Question: I have struggled for this strange problem for a whole day. Here is the problem:
I have three line of code below
'''
float y=Float.parseFloat(line[1]);
int dayDiff = DateUtil.countDay(lineDateid,testDateIdBelongTo,true);//
dataBelongTo.set(dayDiff,y);// Some error thrown from here, so I set a break point here and watch
'''
I found some strange IndexOutOfBound Exception in the third line, so I started to debug( with a breakpoint condition of '(dayDiff<0) || (dayDiff>=dataBelongTo.size())') and notice the strange results, below is the screenshot:

I notice that the dayDiff is returning the unexpected results, and 'DateUtil.countDay' seems return inconsistent result so I debug it in a main method :
'''
try {
System.out.println("begins");
for(int i=0; i< 500000;i++){//run 500000 times
int dateDiff = DateUtil.countDay(20150604,20150601,true);
if(dateDiff!=3) System.out.println(dateDiff);
}
System.out.println("ends");
} catch (Exception e) {
e.printStackTrace();
}
'''
But the results are right! Every time it returns 3(no error result prints)!!
Here is my code of 'countDay'
'''
public static int countDay(int day1, int day2 , boolean distinguish ) {
int res = 0;
try {
Date date1 = formatDate.parse(day1+"");
Date date2 = formatDate.parse(day2 + "");
long diff = date1.getTime() - date2.getTime();
res = (int)TimeUnit.MILLISECONDS.toDays(diff);
} catch (ParseException e) {
e.printStackTrace();
}
if(!distinguish)
res =Math.abs(res);
return res;
}
'''
And 'formatDate' is
'''
public static final SimpleDateFormat formatDate = new SimpleDateFormat("yyyyMMdd");
'''
PS: I am using JDK 7 and the problem code is running at Tomcat, and the data(param) is from MySQL .
Here is a more complete code of that problem part, there will be problem only for some cases.
'''
for(String[] line : tableData){//for each records in the database
int lineDateid = Integer.parseInt(line[0]);//0 index is dateid
int testDateIdBelongTo = 0;//init with 0
JSONArray dataBelongTo = null;//data array
//below , need to assgin dataBelongTo and testDateIdBelongTo
for(int i=0;i<testDates.length;i++){
int testDate =testDates[i];
NumberInterval interval = intervals.get(i);
if(interval.isIn(lineDateid)){
dataBelongTo = datas.get(i);
testDateIdBelongTo=testDate;
break;
}
}
if(testDateIdBelongTo==0) throw new IllegalStateException("data errors, no matched dataid");
float y=Float.parseFloat(line[1]);
int dayDiff = DateUtil.countDay(lineDateid,testDateIdBelongTo,true);
dataBelongTo.set(dayDiff,y);
}
'''
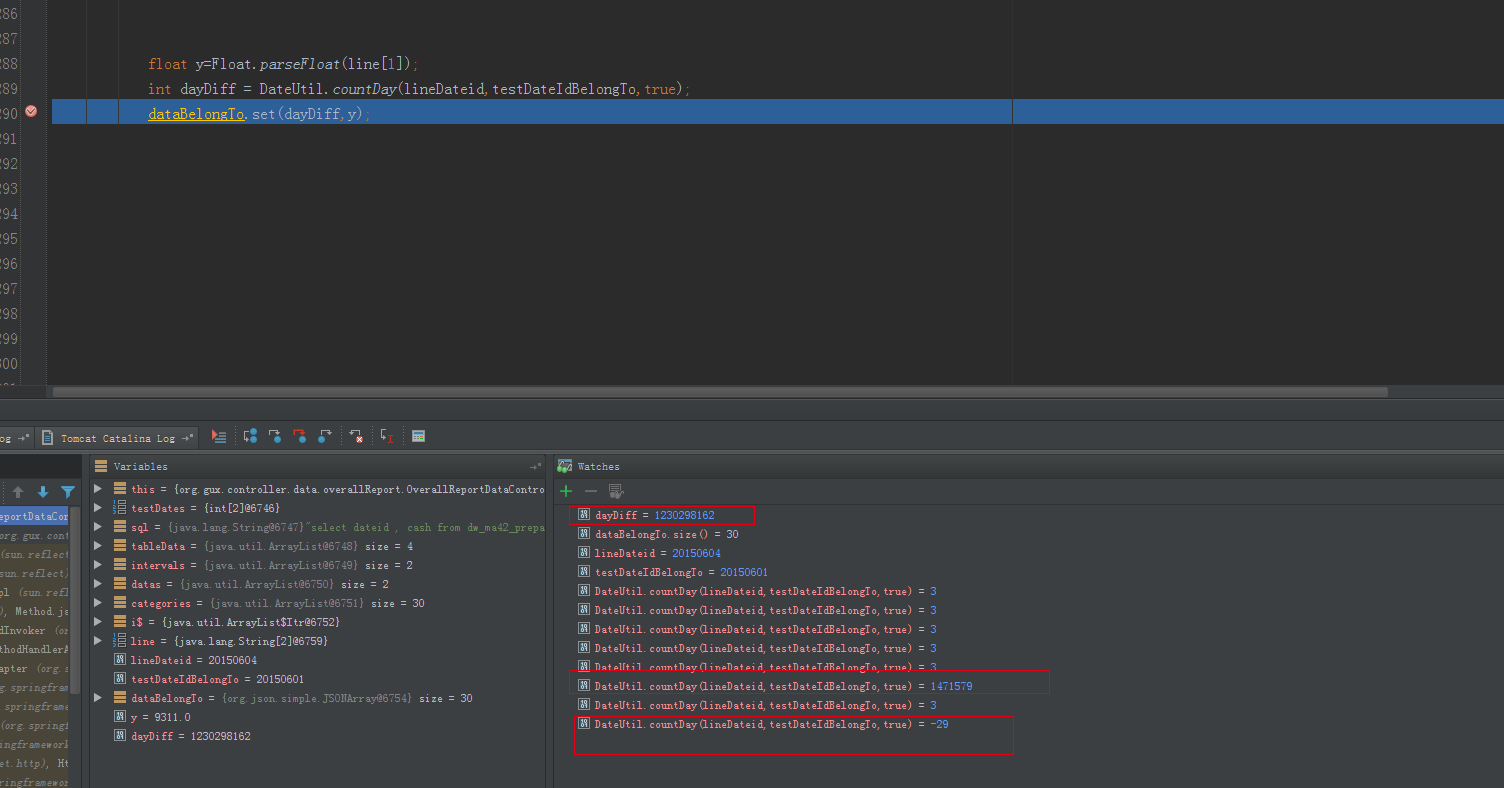
Answer: The likeliest reason is this:
'''
public static final SimpleDateFormat formatDate = new SimpleDateFormat("yyyyMMdd");
'''
'SimpleDateFormat' is not thread safe and Tomcat probably calls this single instance from several threads.
Easy fix: remove the static variable and change your code:
'''
public static int countDay(int day1, int day2 , boolean distinguish ) {
SimpleDateFormat formatDate = new SimpleDateFormat("yyyyMMdd");
//rest of your code
}
'''
If performance is a concern you could cache the formatters but that will make the code significantly more complicated (and as noted in the comments, the typical approach of using ThreadLocals is probably not recommended within an application server that manages its own thread pool).
You could also rewrite your code to not use SimpleDateFormat - that would probably be simpler.
As a side note, your current calculation is probably broken if the default time zone of the machine running the code has DST changes.